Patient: sex M, age 61
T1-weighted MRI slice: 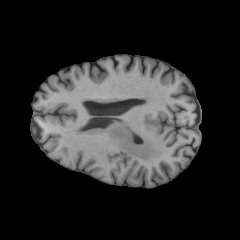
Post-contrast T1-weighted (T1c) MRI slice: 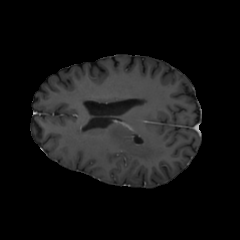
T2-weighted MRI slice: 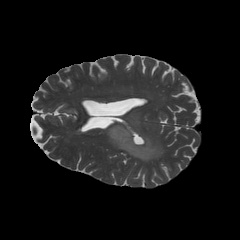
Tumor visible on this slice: yes
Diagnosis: Astrocytoma, IDH-wildtype
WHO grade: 3